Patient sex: M
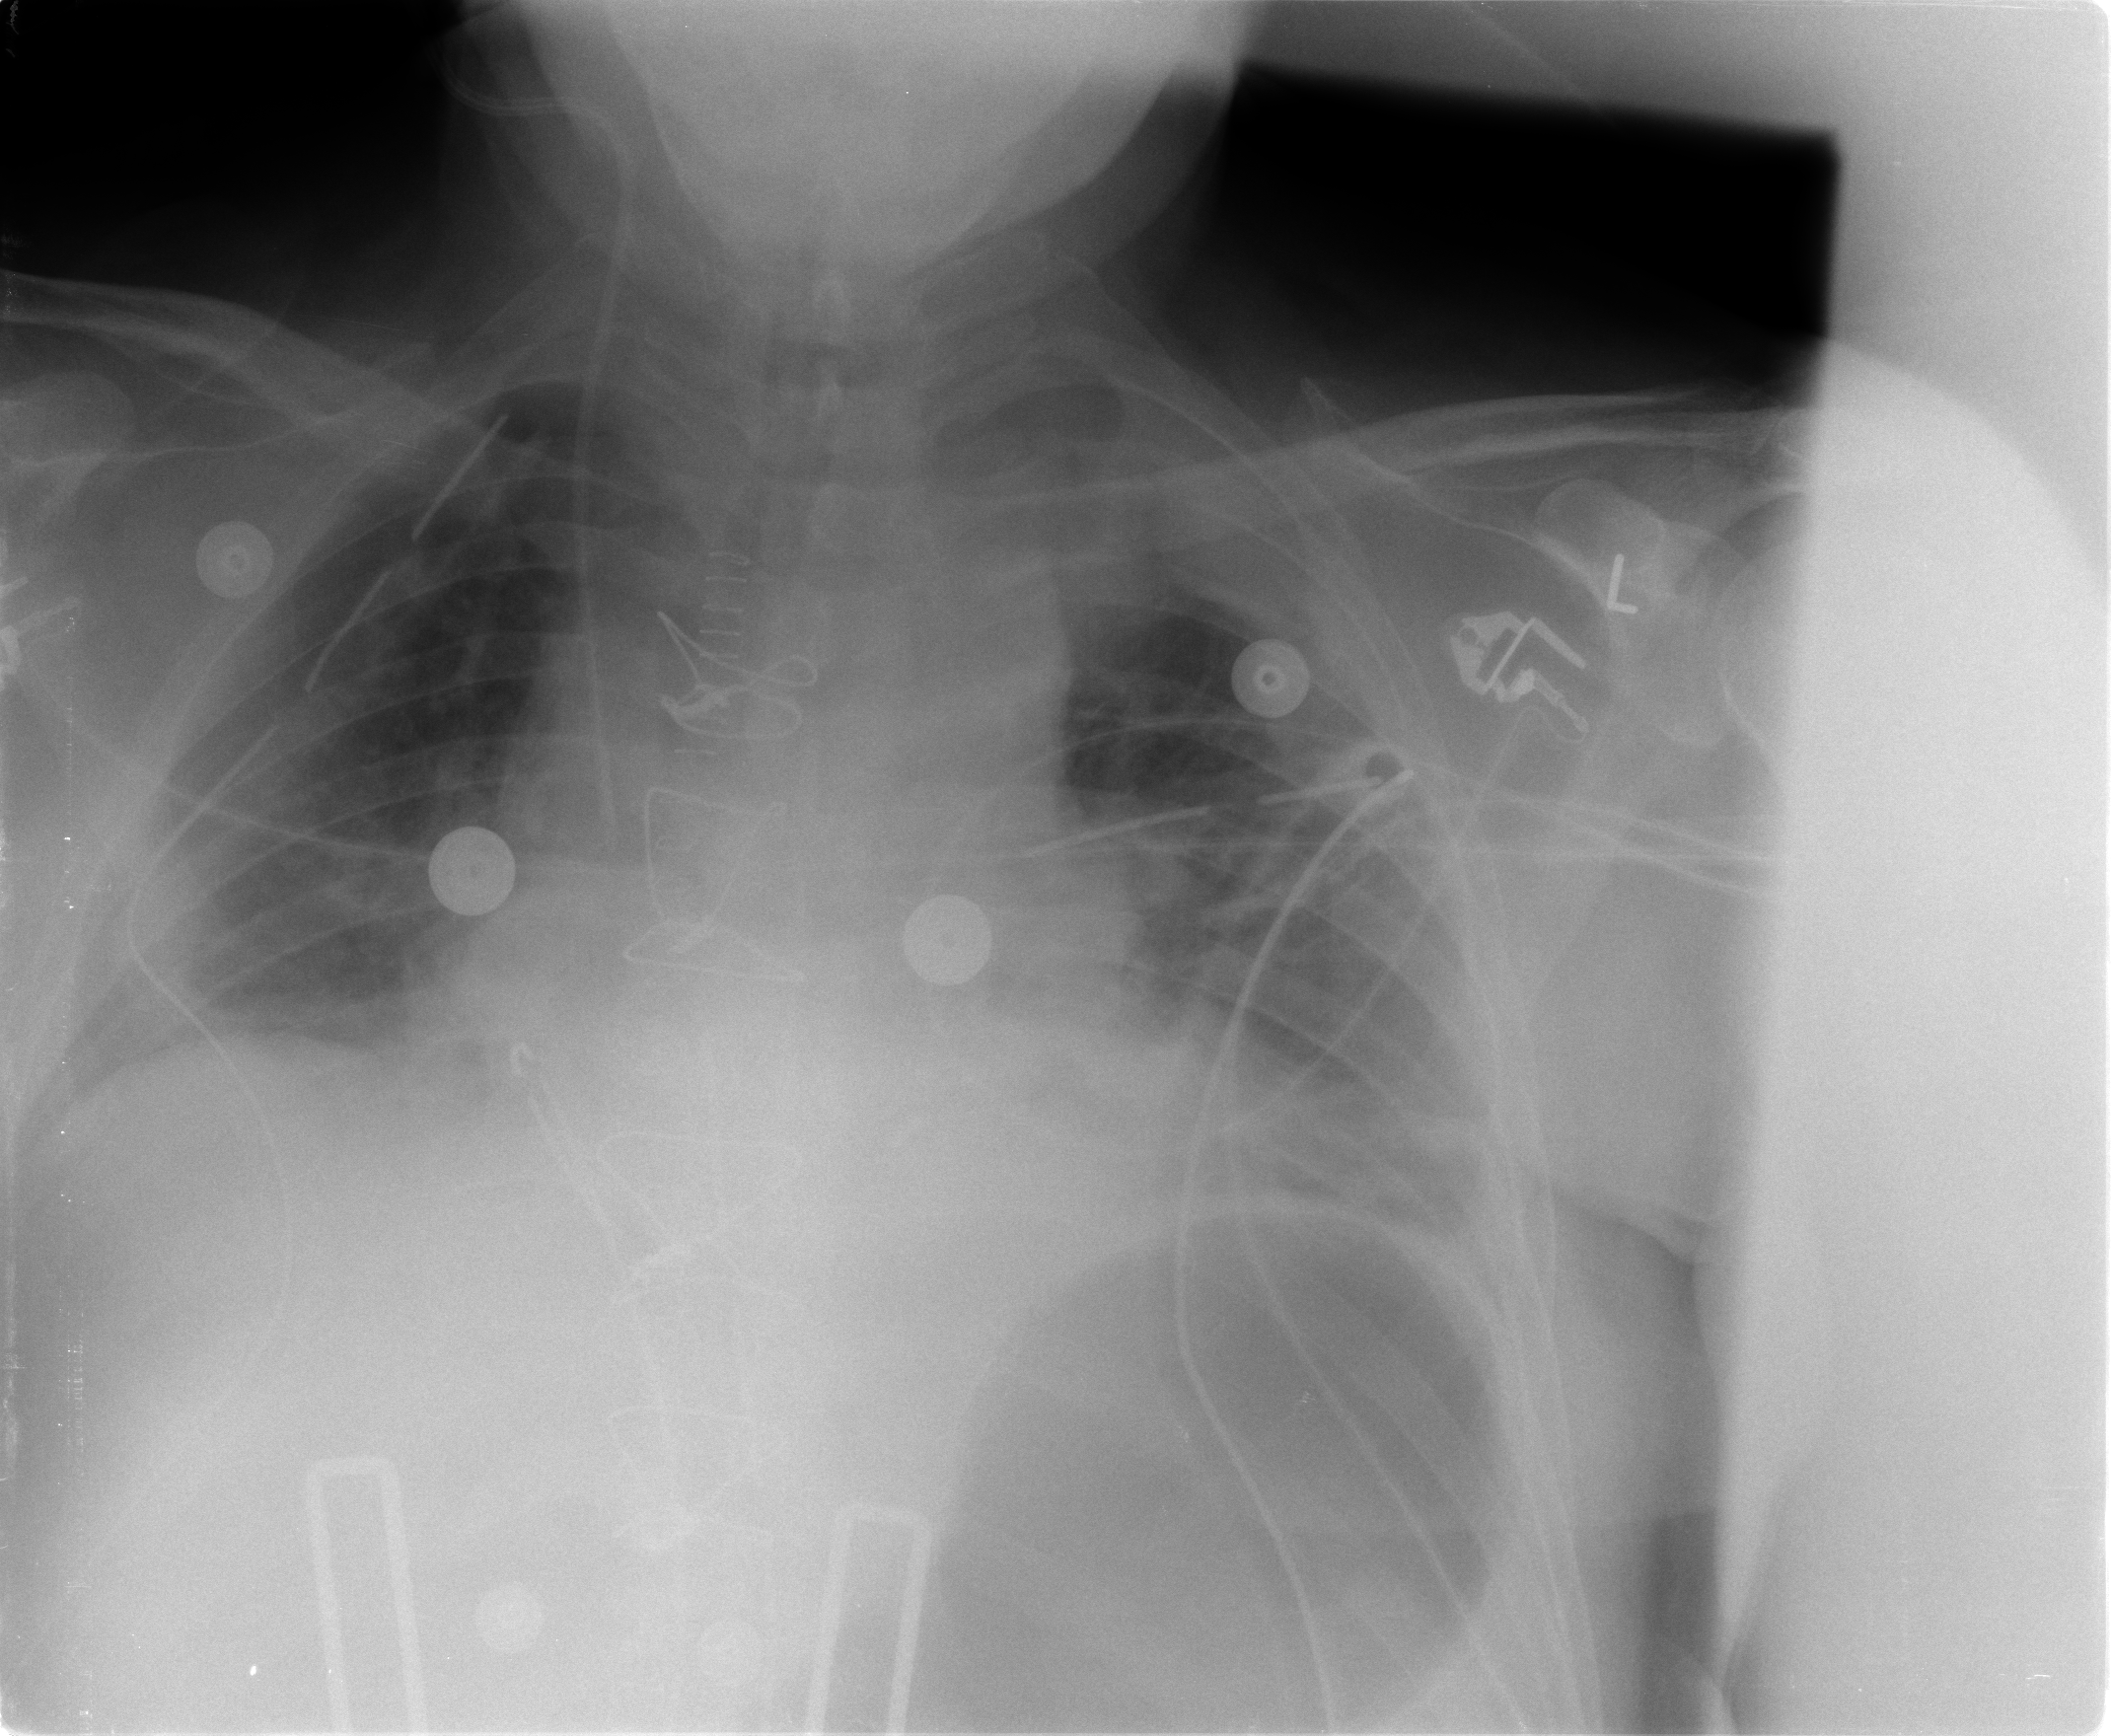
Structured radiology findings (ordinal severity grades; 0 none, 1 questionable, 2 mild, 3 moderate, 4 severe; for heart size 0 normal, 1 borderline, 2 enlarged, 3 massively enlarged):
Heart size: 2
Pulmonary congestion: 2
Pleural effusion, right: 0
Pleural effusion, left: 2
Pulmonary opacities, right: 2
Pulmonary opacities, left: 2
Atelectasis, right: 2
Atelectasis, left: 2